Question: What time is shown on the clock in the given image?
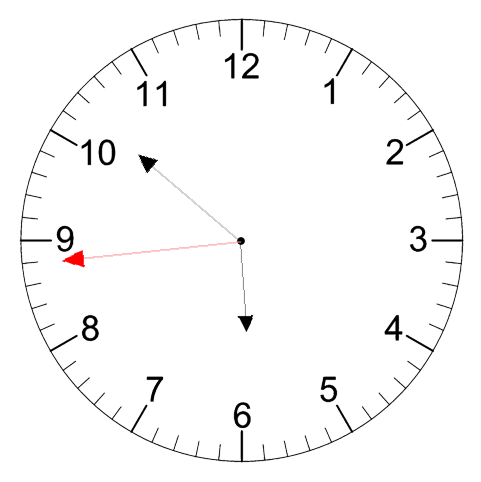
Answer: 05:51:44